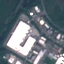
Label: Industrial